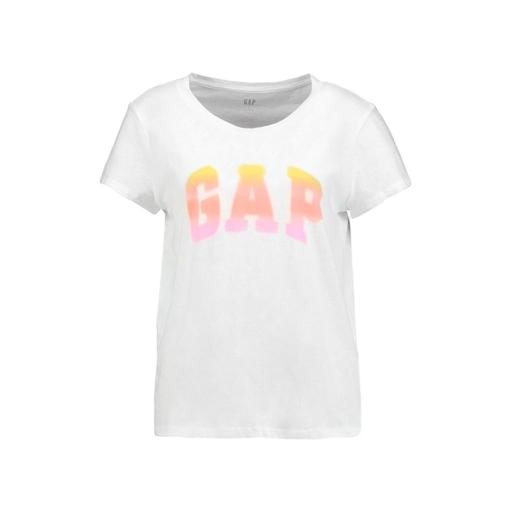
white graphic t-shirt, white graphic print t-shirt multicolor, light color graphic t-shirt, white background